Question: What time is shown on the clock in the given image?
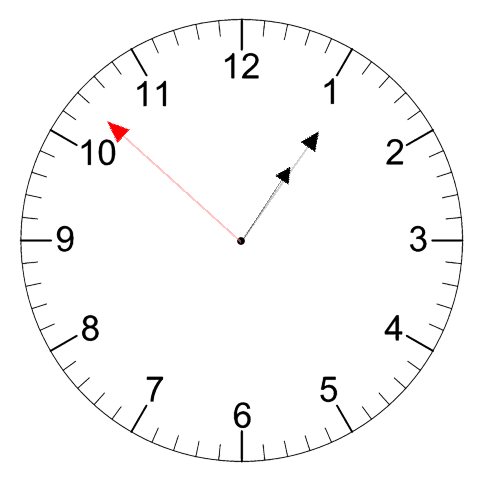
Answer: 01:05:52